Interaction volume radius: 5 \u00c5
Interaction volume height: 10 \u00c5
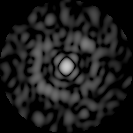
Disorder parameter: 0.7974